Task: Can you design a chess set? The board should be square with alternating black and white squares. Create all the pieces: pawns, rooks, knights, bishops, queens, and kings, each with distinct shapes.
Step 2747:
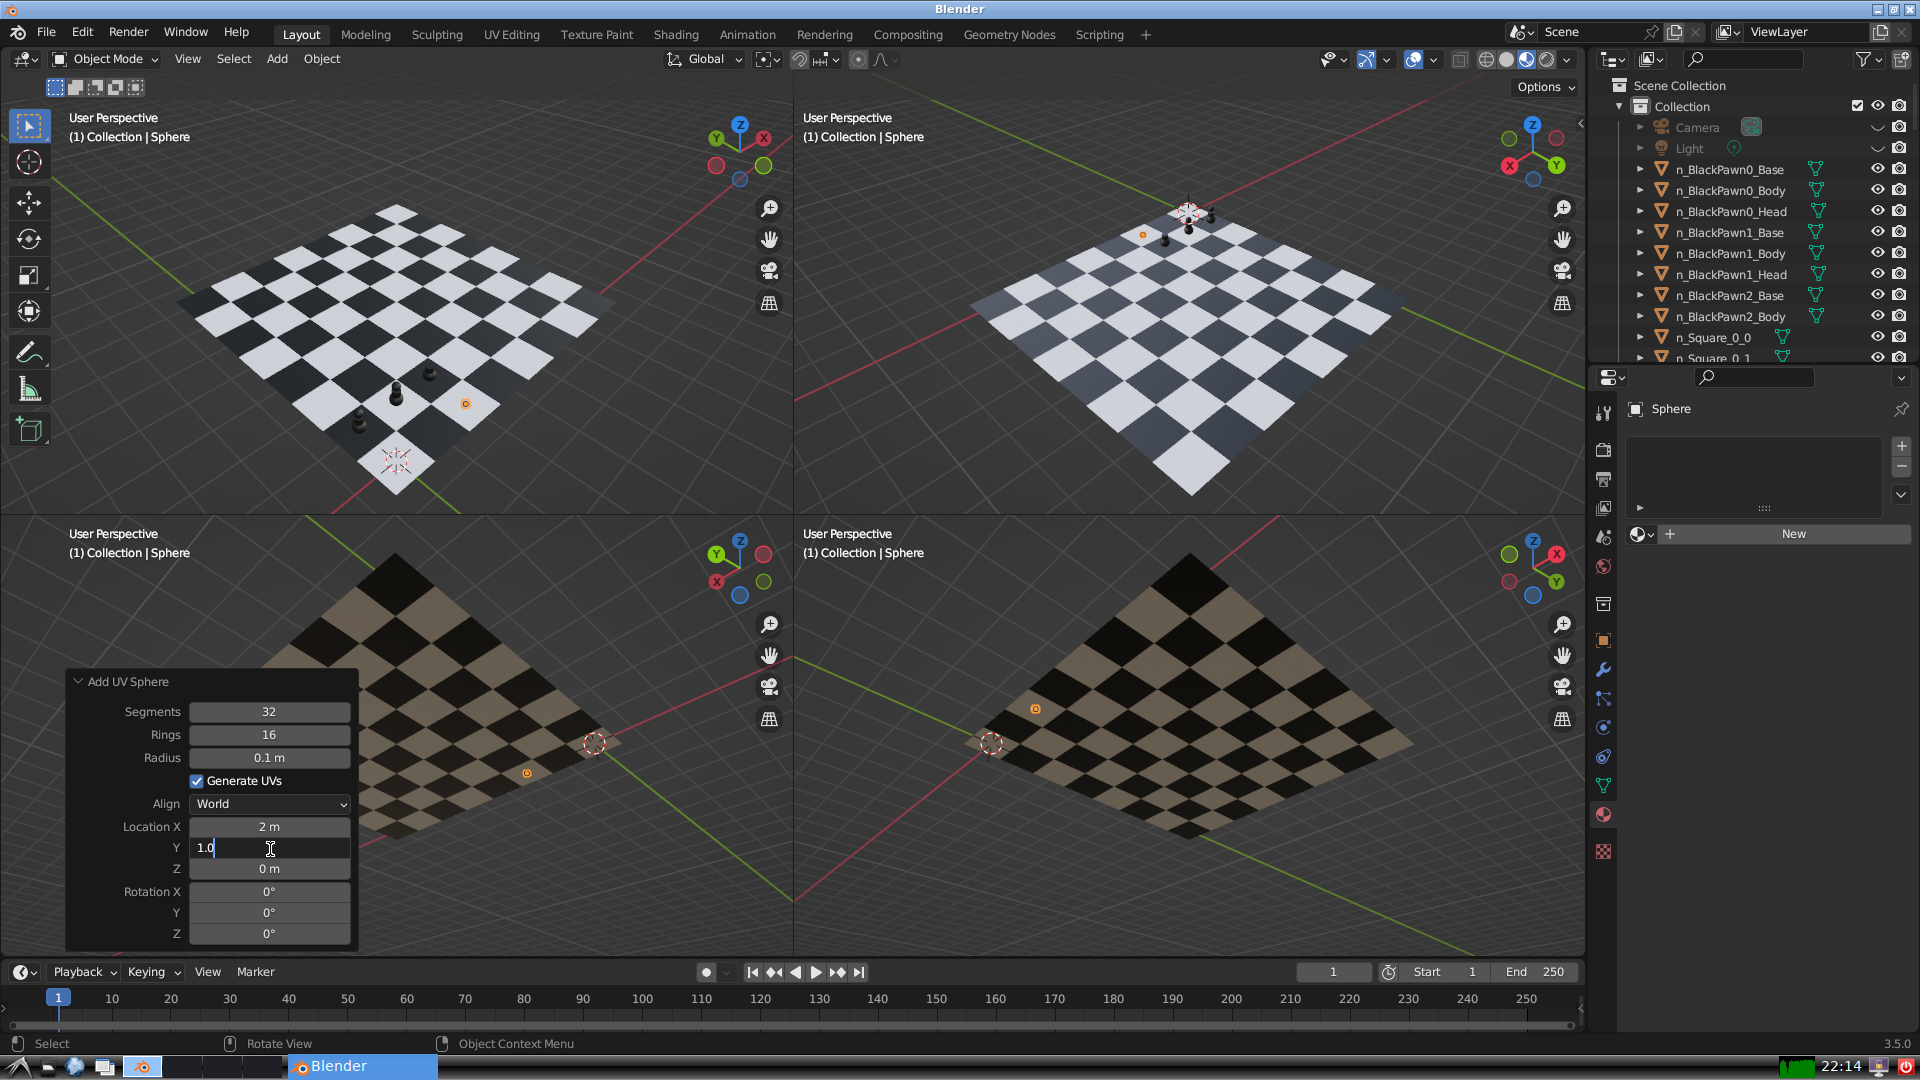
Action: {"key_press": ['Return']}